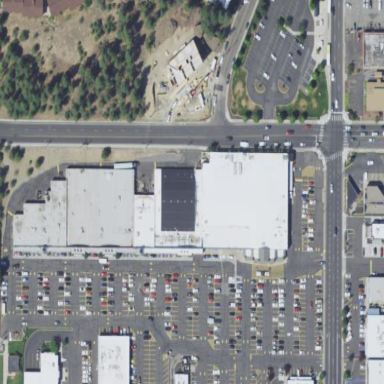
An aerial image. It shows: Retail building that serves as mall.